四年级 · 度量几何学
下图中已知 $\angle 2=125^{\circ}$, 那么 $\angle 3=(\quad)^{\circ}$

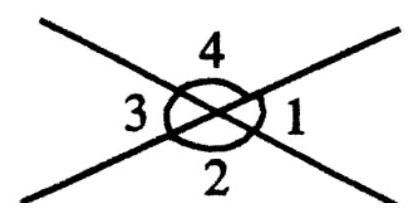
A. $65^{\circ}$
B. $55^{\circ}$
C. $125^{\circ}$
答案: B